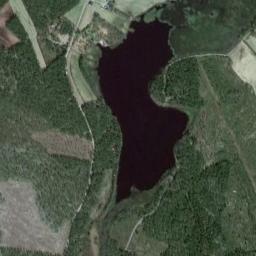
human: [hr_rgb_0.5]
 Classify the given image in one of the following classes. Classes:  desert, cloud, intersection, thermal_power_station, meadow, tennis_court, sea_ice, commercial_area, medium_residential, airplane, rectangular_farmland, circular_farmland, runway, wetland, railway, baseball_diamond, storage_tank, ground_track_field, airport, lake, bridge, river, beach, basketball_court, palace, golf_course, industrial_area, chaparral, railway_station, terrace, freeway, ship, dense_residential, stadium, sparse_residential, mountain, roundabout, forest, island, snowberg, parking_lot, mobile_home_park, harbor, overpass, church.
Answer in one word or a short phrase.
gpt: lake